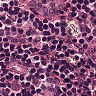
Metastatic tissue present: no